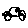
Label: car